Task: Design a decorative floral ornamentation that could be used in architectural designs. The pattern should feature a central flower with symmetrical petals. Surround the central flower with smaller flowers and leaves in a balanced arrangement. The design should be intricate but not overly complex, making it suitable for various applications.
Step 1583:
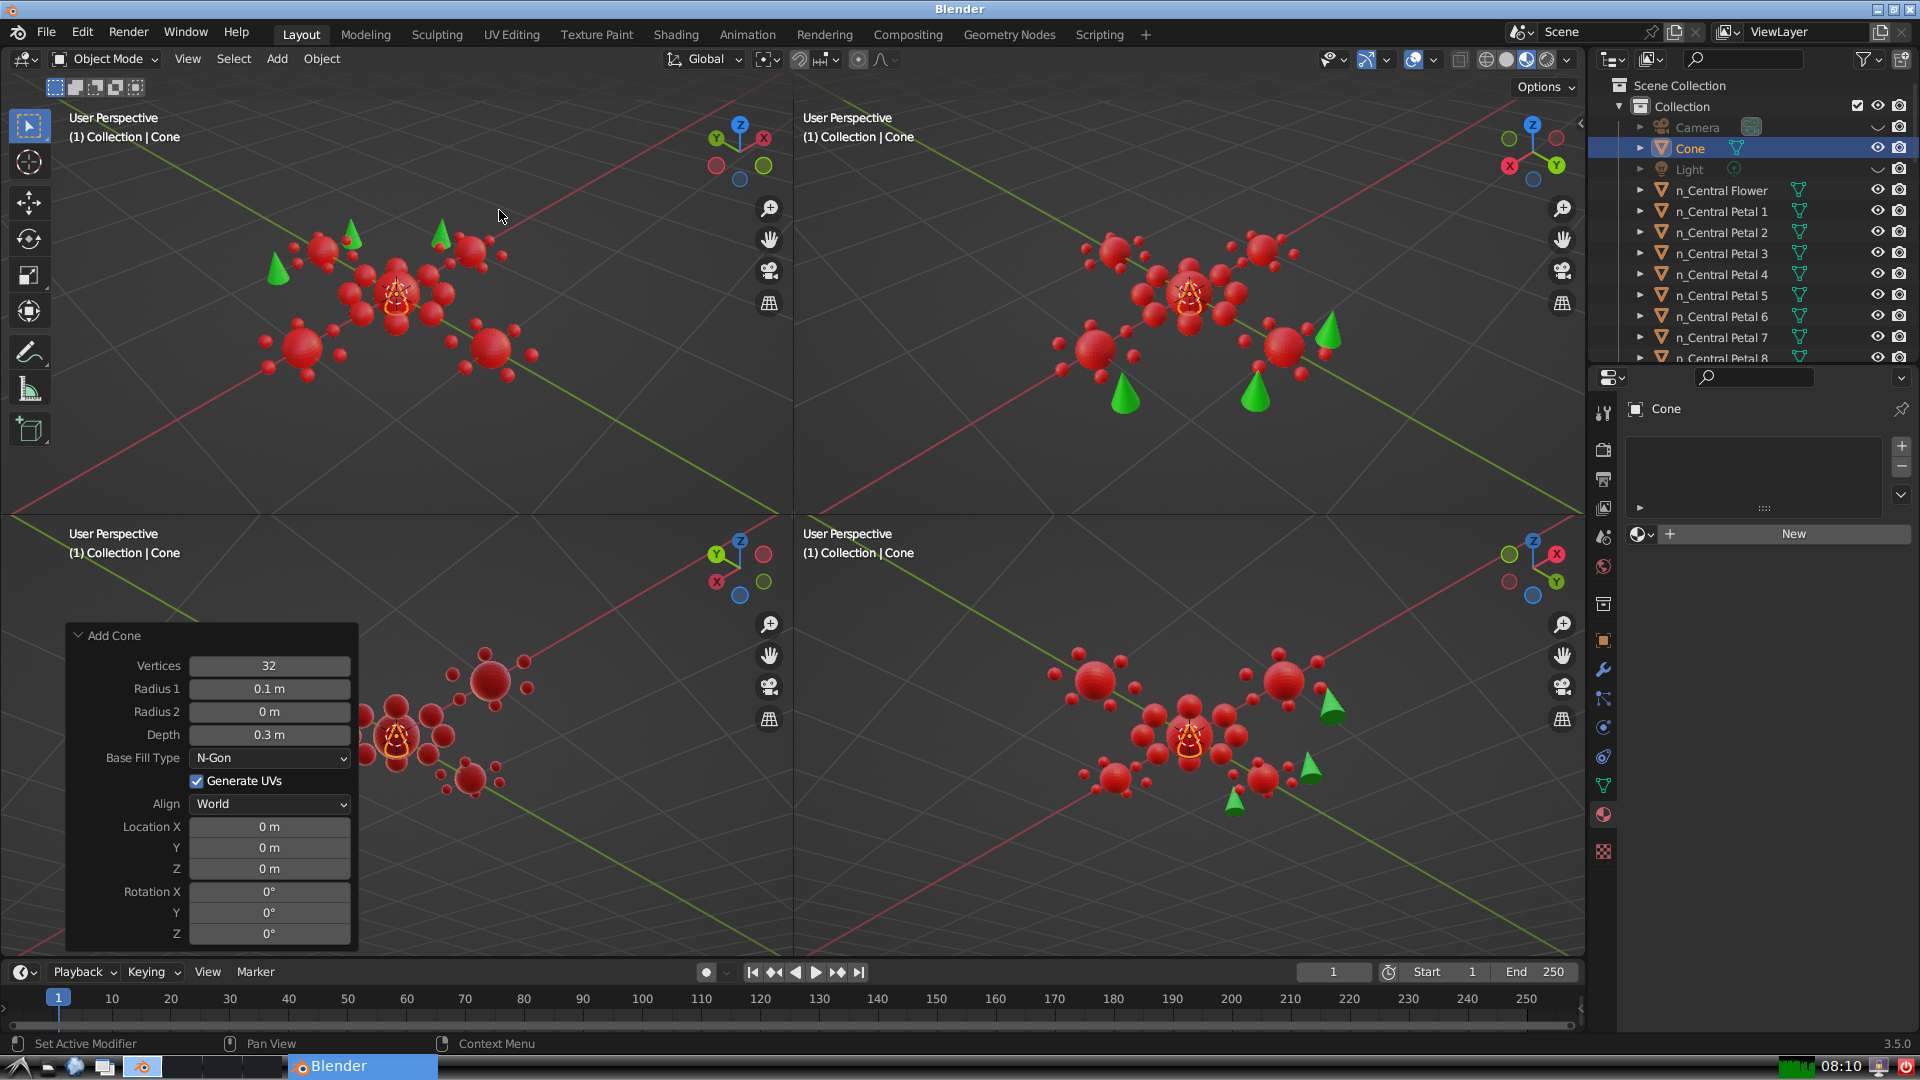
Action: {"mouse_move": [270, 689]}